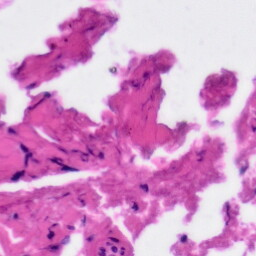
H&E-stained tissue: Tonsil